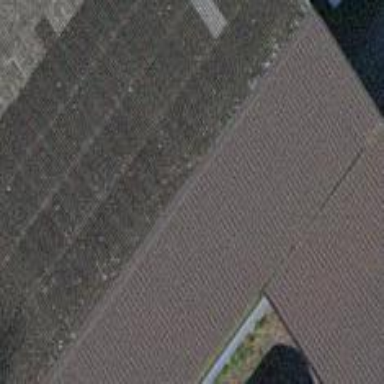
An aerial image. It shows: View of roof of building.